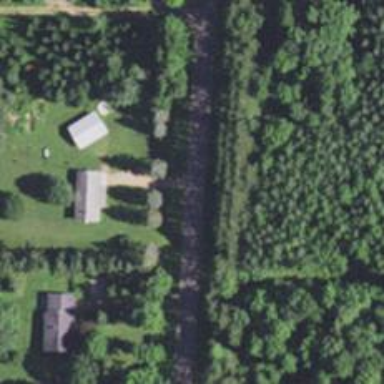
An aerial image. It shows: Driveway.